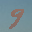
Label: 9